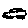
Label: car